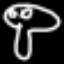
Label: mushroom